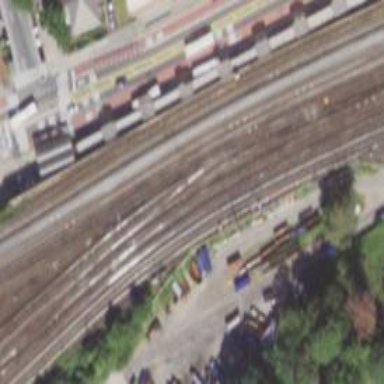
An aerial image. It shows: Electrified rail for trains.